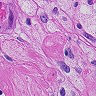
Metastatic tissue present: yes